Question: I'm writing 'MockService' in 'SoapUI'.

In the case if node exist in a received 'SOAP' Request (by 'XPath') I want generate response by 'groovy' script. In other cases I want redirect a received 'SOAP'-Request. I mean, I want send a received 'SOAP'-Request to other 'SOAP'-Service (I want send by 'URL').
Is there way to do this?
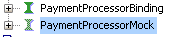
Answer: If you want use your 'soapUI' 'MockService' as proxy, do this :

>
1. Create placeholder in response (for example ${responseMessage})
2. Add script that printed below
'''
def groovyUtils = new com.eviware.soapui.support.GroovyUtils( context )
// load JKS (need for https)
def keyStorePath = "keystore.jks"
def keyStorePassword = "keystore_pswd"
def trustStorePath = "truststore.jks"
def trustStorePassword = "truststore_pswd"
def keyStoreFactory = javax.net.ssl.KeyManagerFactory.getInstance("SUNX509")
def trustStoreFactory = javax.net.ssl.TrustManagerFactory.getInstance("SUNX509")
def keyStore = java.security.KeyStore.getInstance("JKS")
def trustStore = java.security.KeyStore.getInstance("JKS")
def keyInput = new FileInputStream(keyStorePath)
keyStore.load(keyInput, keyStorePassword.toCharArray())
keyInput.close()
def trustInput = new FileInputStream(trustStorePath)
trustStore.load(trustInput, trustStorePassword.toCharArray())
trustInput.close()
keyStoreFactory.init(keyStore, keyStorePassword.toCharArray())
trustStoreFactory.init(trustStore)
def sslContext = javax.net.ssl.SSLContext.getInstance("TLS")
sslContext.init(keyStoreFactory.getKeyManagers(), trustStoreFactory.getTrustManagers(), new java.security.SecureRandom())
def sslFactory = sslContext.getSocketFactory()
// Send received request to https://example.org/soap/service
def soapRequest = mockRequest.requestContent
def soapUrl = new URL("https://example.org/soap/service")
def connection = soapUrl.openConnection()
connection.setRequestMethod("POST")
connection.setRequestProperty("Content-Type" ,"text/html")
connection.setRequestProperty("SOAPAction", "")
connection.setSSLSocketFactory(sslFactory)
connection.doOutput = true
Writer writer = new OutputStreamWriter(connection.outputStream);
writer.write(soapRequest)
writer.flush()
writer.close()
connection.connect()
def soapResponse = connection.content.text
def responseXPathHelper = groovyUtils.getXmlHolder(soapResponse)
responseXPathHelper.declareNamespace("envelop", "http://www.w3.org/2003/05/soap-envelope")
responseXPathHelper.declareNamespace("msg", "https://example.org/soap/service")
// Here you can modify condition (Where you want to spoofing)
if ("ExampleResponse".equals(responseXPathHelper["/envelop:Envelope/envelop:Body/*/local-name()"])) // spoofing
{
def requestXPathHelper = groovyUtils.getXmlHolder(mockRequest.requestContent)
requestXPathHelper.declareNamespace("envelop", "http://www.w3.org/2003/05/soap-envelope")
def messageValue = "spoofed response : " + requestXPathHelper[/envelop:Envelope/envelop:Body/msg:ExampleResponse/text()]
def responseTemplate = """<S:Envelope xmlns:S="http://www.w3.org/2003/05/soap-envelope">
<S:Body>
<ExampleResponse xmlns="https://example.org/soap/service">
${messageValue}
</ExampleResponse>
</S:Body>
</S:Envelope>"""
requestContext.responseMessage = responseTemplate
}
// work as proxy, i.e. just return response recieved from example.org/soap/service
else requestContext.responseMessage = soapResponse
'''